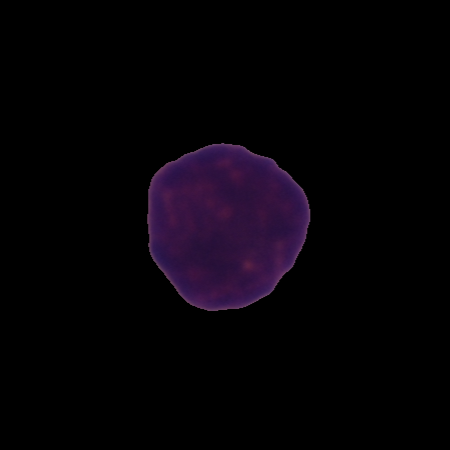
Label: healthy